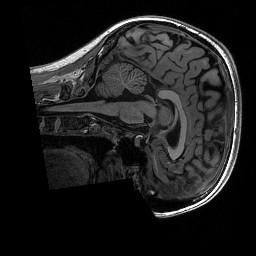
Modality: T1w
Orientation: sagittal
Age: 24
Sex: female
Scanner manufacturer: siemens
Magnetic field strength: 3 T
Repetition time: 2.53 s
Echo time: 0.0033 s